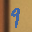
Label: 9